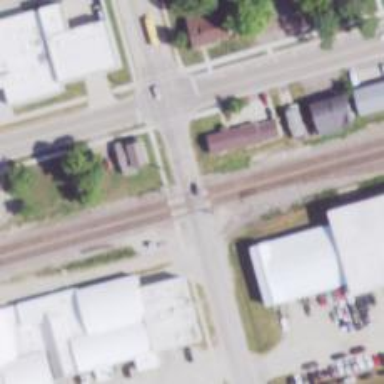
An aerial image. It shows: Railway level crossing.